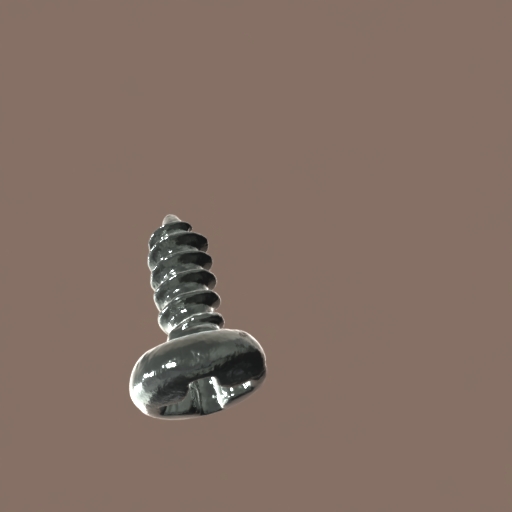
Label: screw